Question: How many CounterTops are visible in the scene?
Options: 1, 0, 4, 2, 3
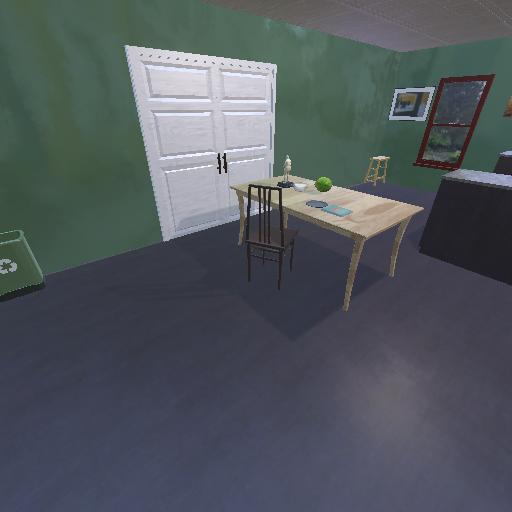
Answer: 1